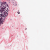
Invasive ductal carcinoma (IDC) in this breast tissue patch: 0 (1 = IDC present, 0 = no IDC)